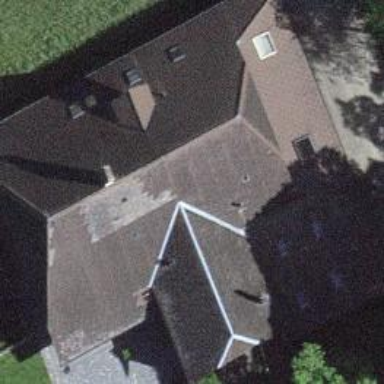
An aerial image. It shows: Farm building.